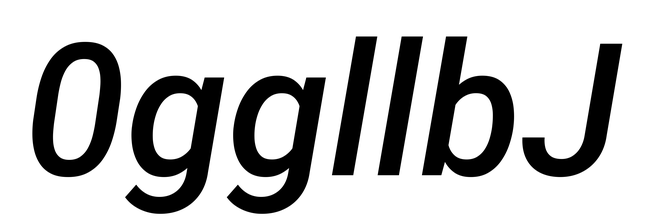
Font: Roboto-Italic_Medium_Italic